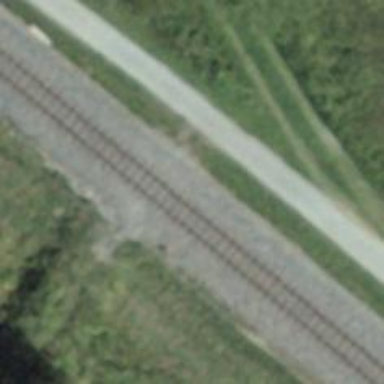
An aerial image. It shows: Track with grade2 surface for hiking. The track is groomed for classic style hikes.